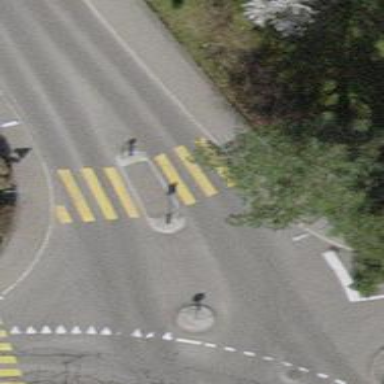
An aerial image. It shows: Marked pedestrian crossing with zebra designation and central island.